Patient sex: M
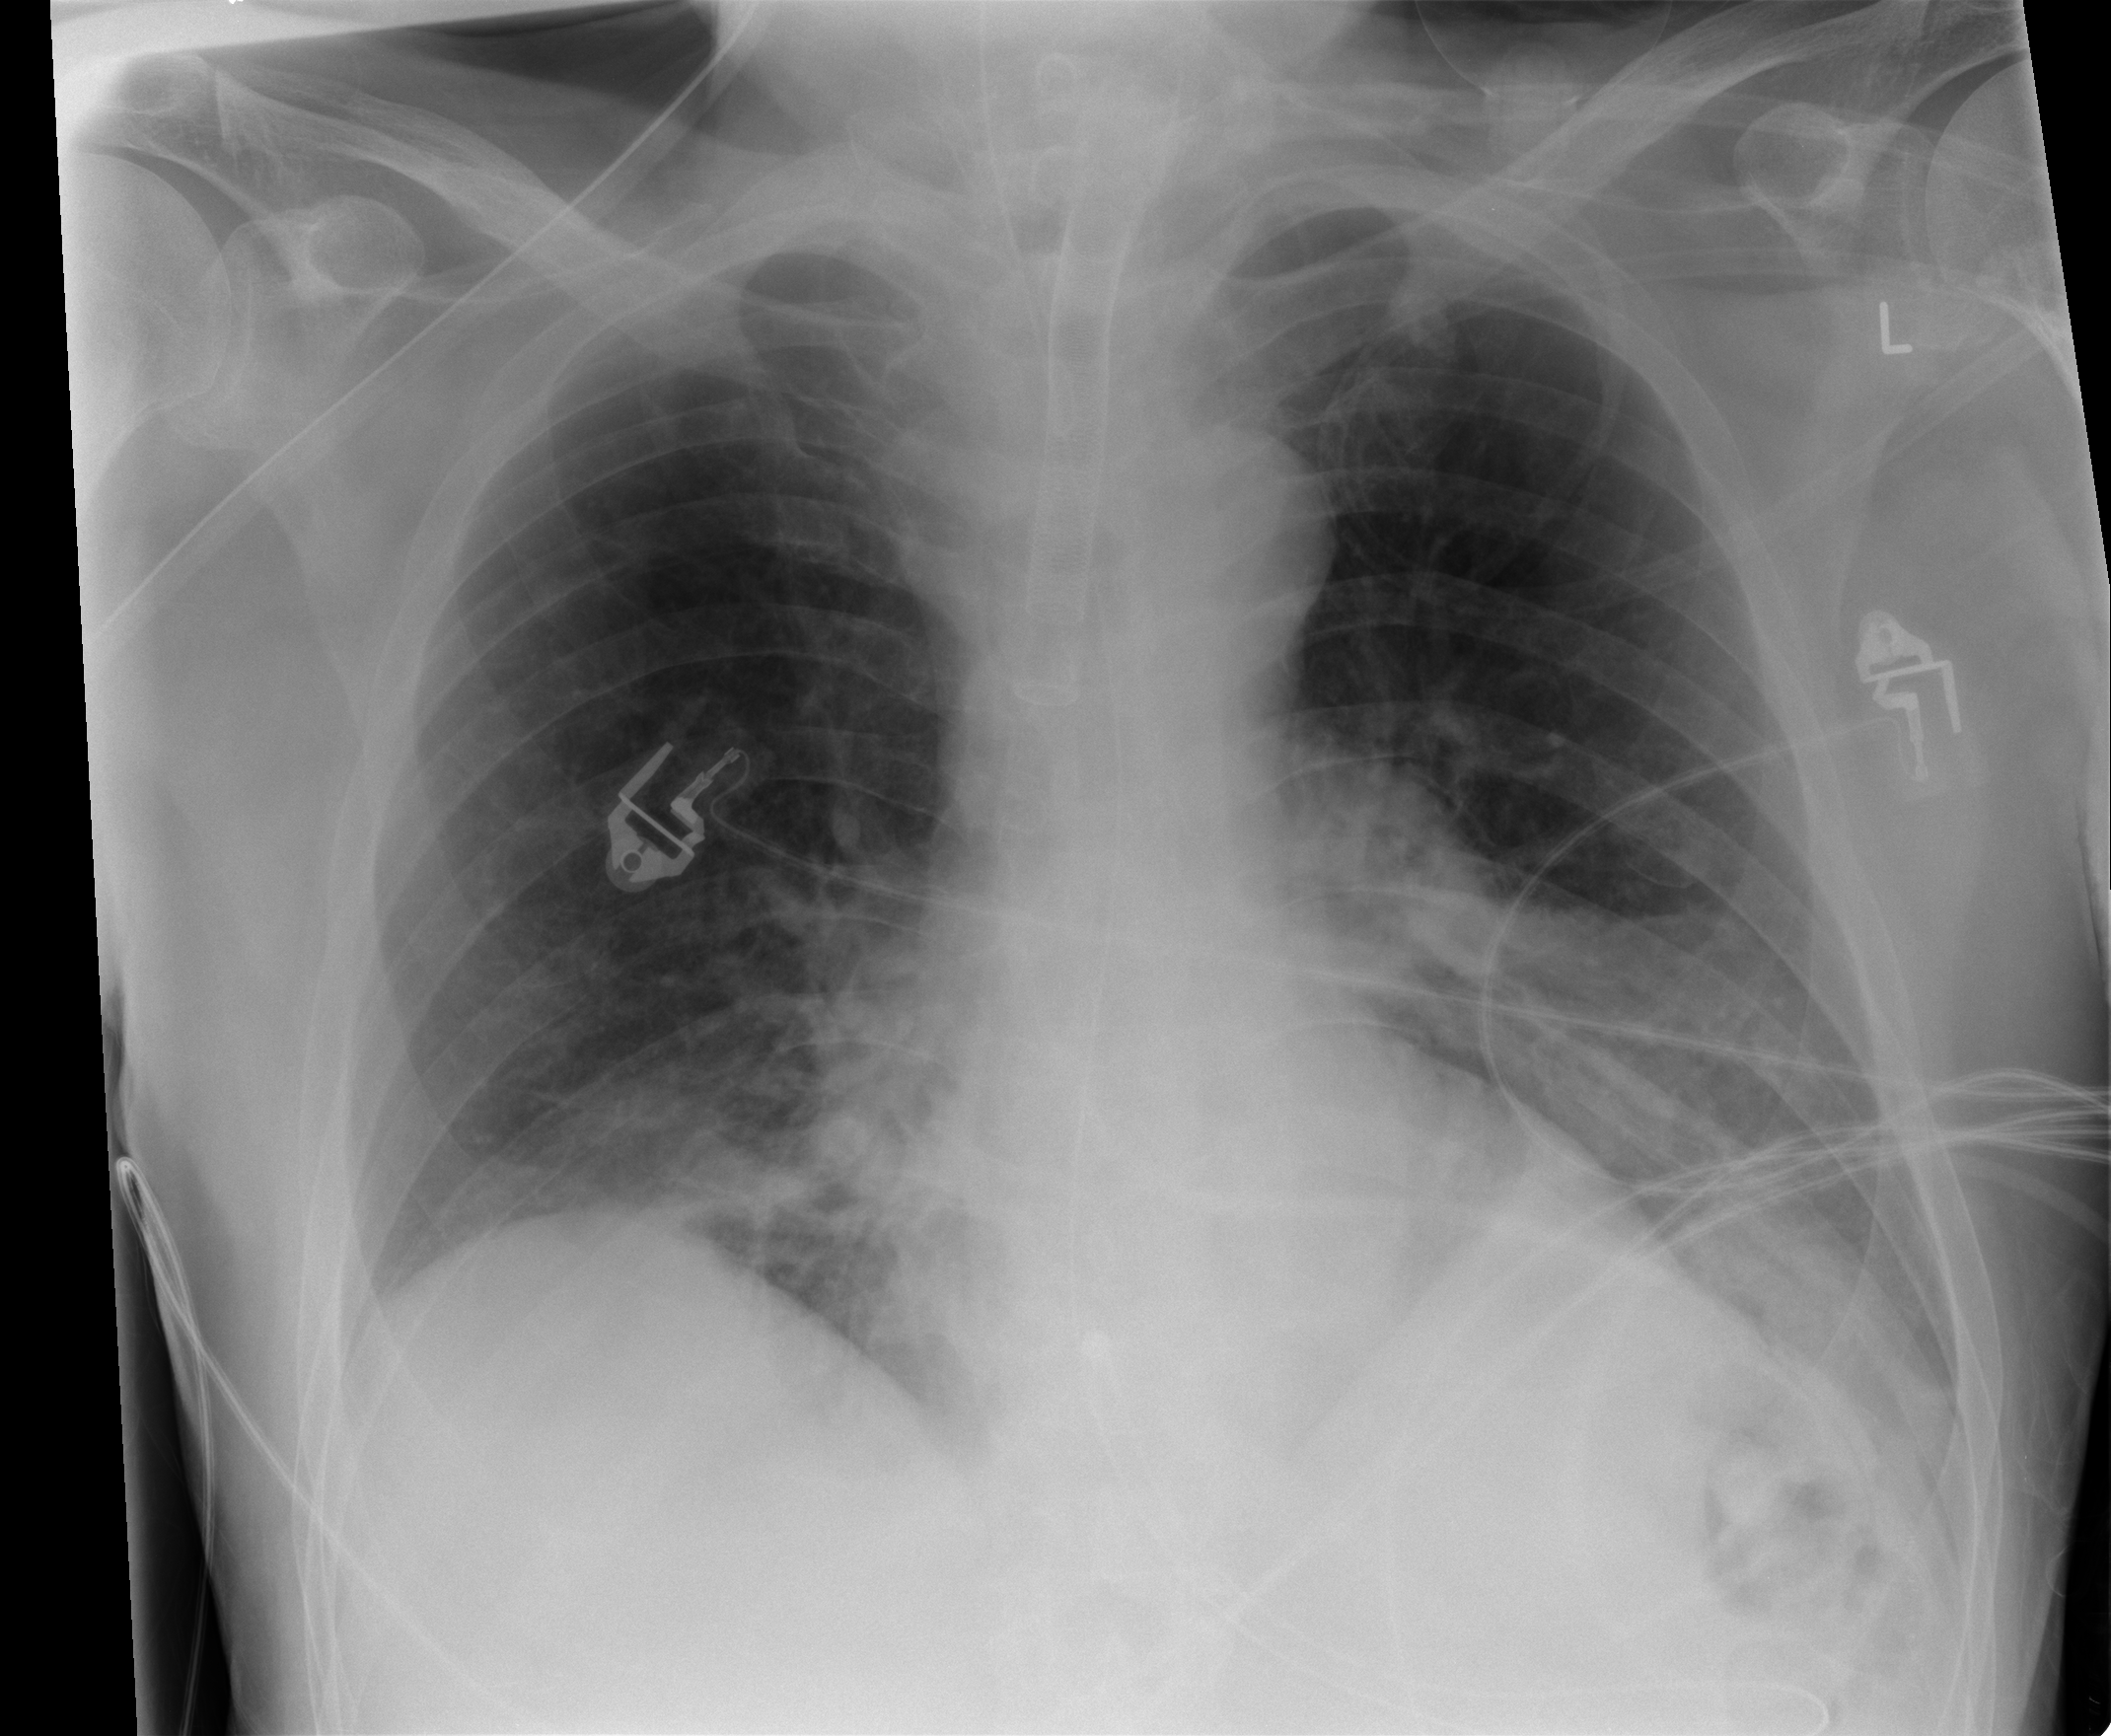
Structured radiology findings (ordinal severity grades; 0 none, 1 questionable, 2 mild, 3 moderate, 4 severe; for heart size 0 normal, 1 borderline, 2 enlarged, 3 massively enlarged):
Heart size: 1
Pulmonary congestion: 1
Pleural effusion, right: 0
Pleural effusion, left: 0
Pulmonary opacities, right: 0
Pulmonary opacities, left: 2
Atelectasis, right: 2
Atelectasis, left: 2